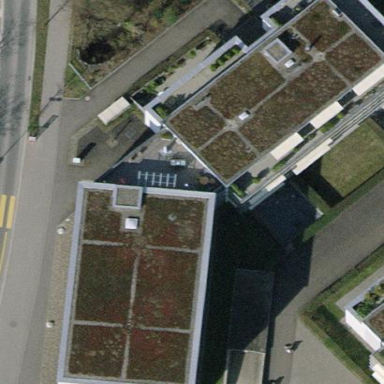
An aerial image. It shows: Commercial building.